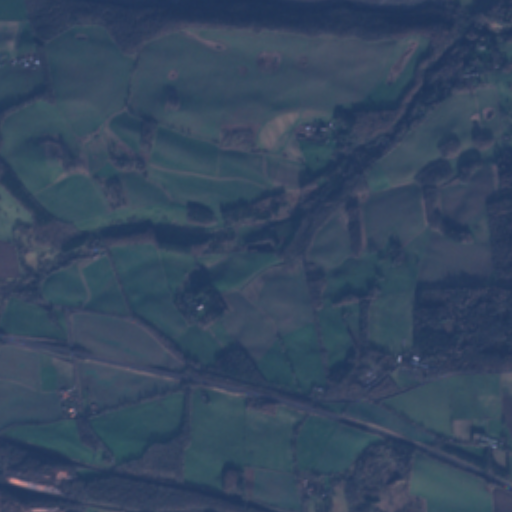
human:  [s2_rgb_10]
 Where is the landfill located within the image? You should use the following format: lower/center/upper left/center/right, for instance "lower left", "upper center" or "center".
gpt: The landfill is located in the lower left of the image.
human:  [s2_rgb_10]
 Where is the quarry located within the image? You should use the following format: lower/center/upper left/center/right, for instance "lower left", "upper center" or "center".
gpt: The quarry is located in the lower center of the image.
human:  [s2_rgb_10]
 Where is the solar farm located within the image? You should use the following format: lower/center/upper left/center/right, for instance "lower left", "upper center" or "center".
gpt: The solar farm is located in the lower right of the image.
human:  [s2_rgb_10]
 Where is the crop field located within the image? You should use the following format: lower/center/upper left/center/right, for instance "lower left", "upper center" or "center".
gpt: There is no crop field in the image.